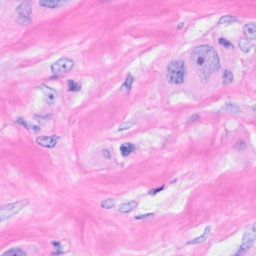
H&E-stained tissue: Breast